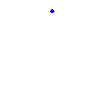
Particle: kaon